Aerial crown-view tile of a tropical tree (Barro Colorado Island, Panama), acquired 20250124:
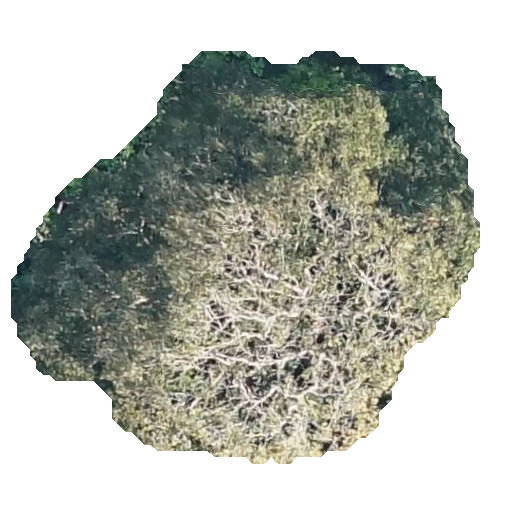
Species: Dipteryx oleifera
GBIF accepted scientific name: Dipteryx oleifera
Crown area: 207.028 m²